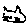
Label: cat